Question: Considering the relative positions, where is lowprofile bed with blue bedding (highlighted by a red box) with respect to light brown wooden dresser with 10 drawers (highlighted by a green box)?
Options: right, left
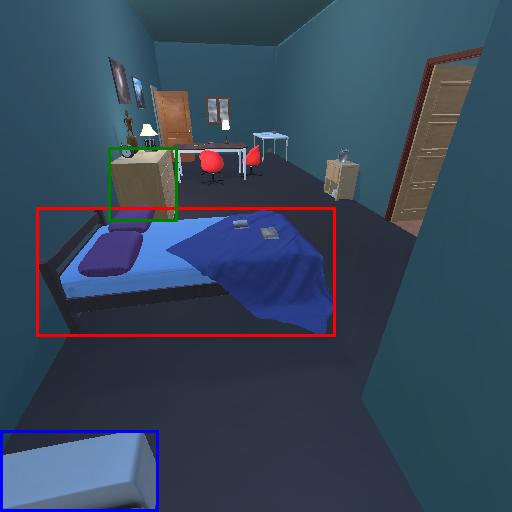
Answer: right